Question: I want to trace the source code , but when I set a breakpoint, the program doesn't pause.
How can I do that and are there some settings I should set?
My environment is Qt SDK.

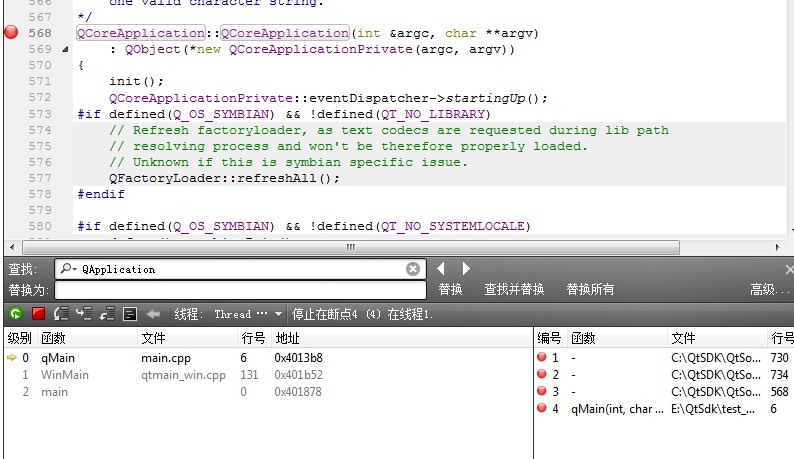
Answer: Since we've confirmed that your GDB is working properly, the problem is that in order to be able to debug Qt code, the Qt code needs to be compiled in debug mode.
Be warned though, it will take a lot of time to compile Qt in debug mode.